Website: macys
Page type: delivery-shipping
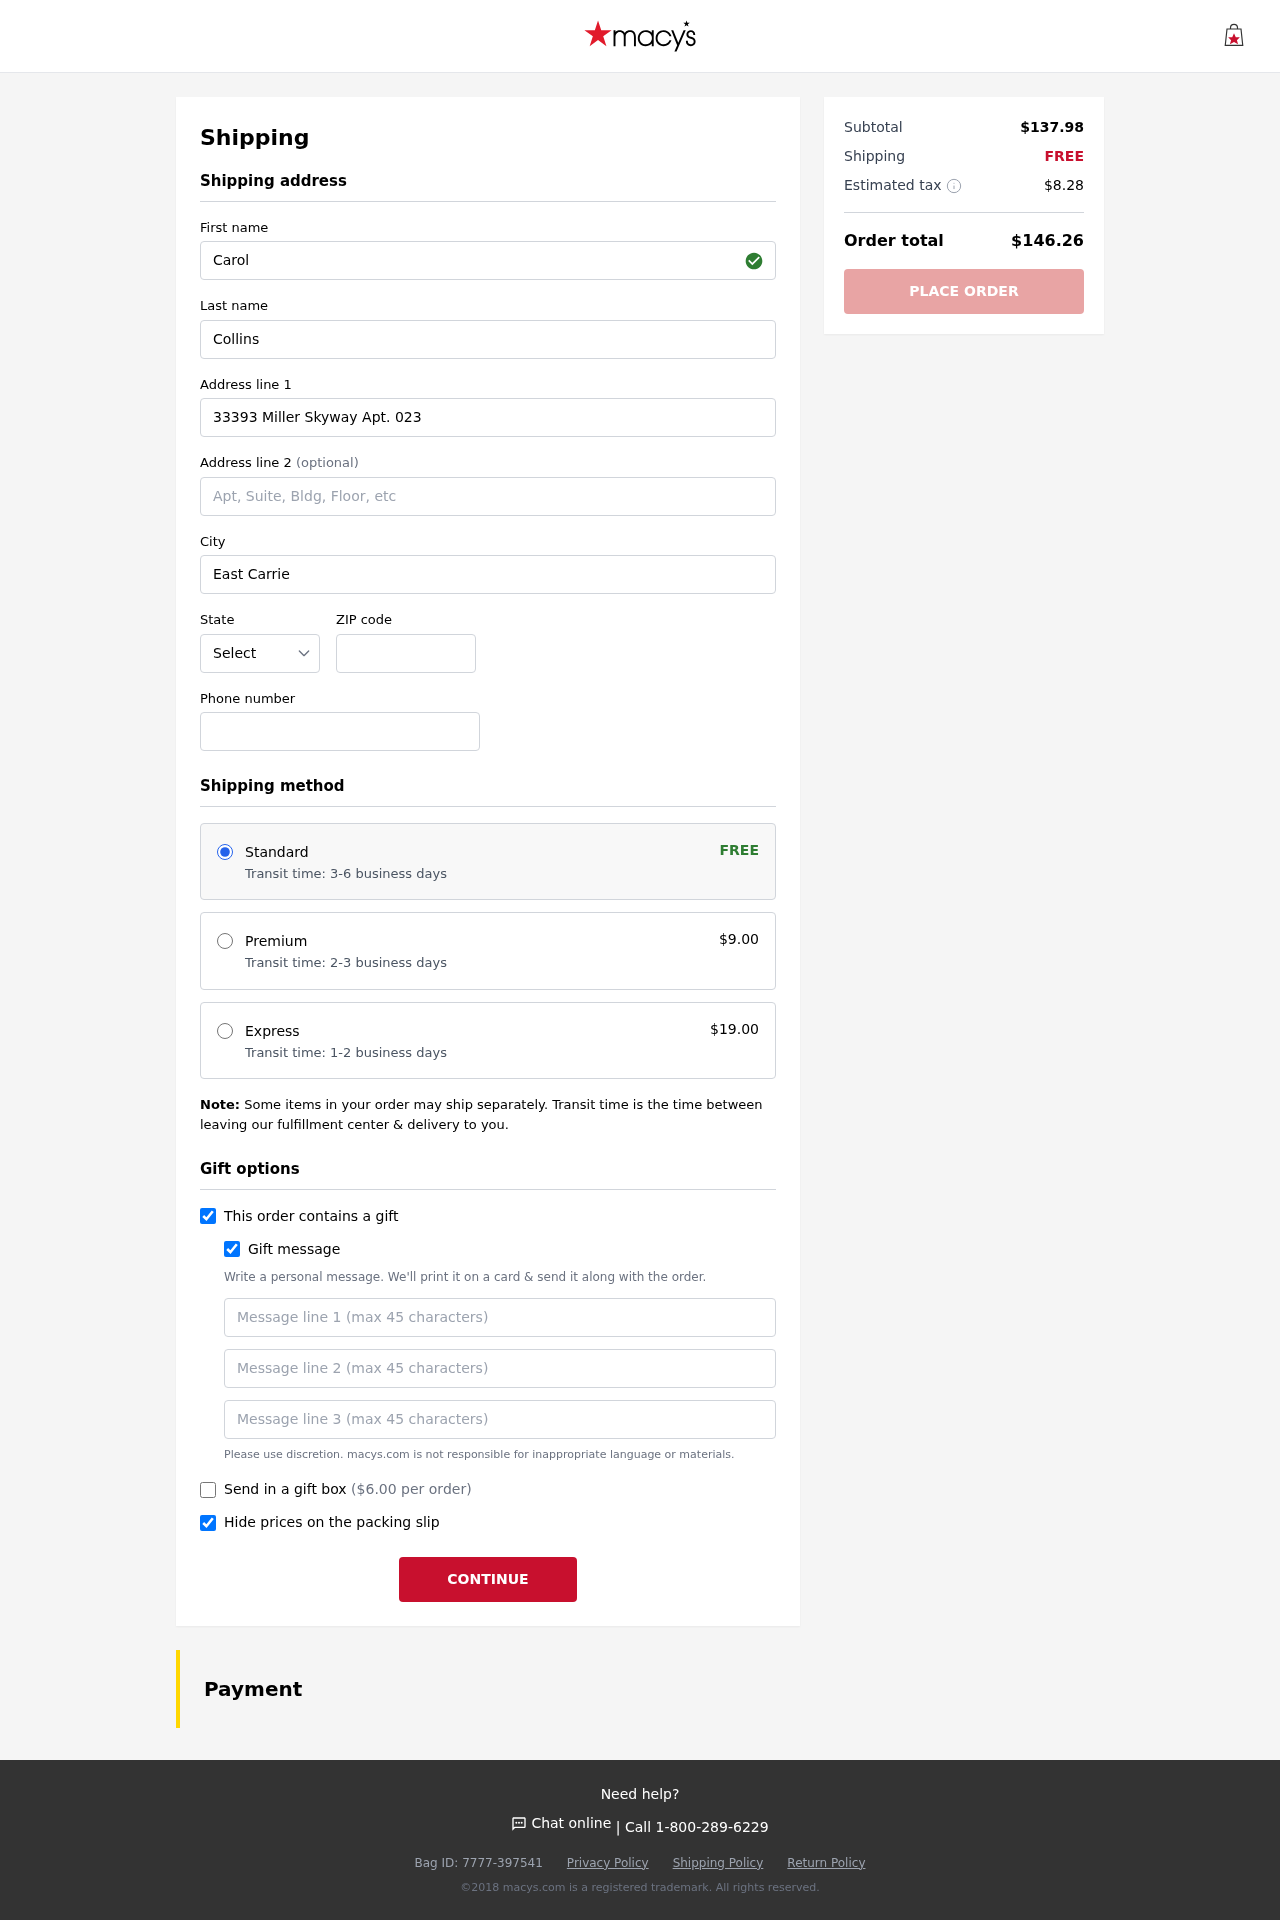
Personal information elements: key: PII_STATE_ABBR
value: PA
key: PII_FIRSTNAME
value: Carol
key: PII_LASTNAME
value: Collins
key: PII_STREET
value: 33393 Miller Skyway Apt. 023
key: PII_CITY
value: East Carrie
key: PII_POSTCODE
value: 79538
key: PII_PHONE
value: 5859919156
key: PII_GIFT_MESSAGE
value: Hey Meagan! I couldn't resist picking out these cute T-Bar sandals for you—I remember you mentioning how much you wanted something stylish for summer outings. Hope they add a little extra sunshine to your days! Carol
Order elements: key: ORDER_SHIPPING_STANDARD
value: Transit time: 3-6 business days
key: ORDER_SHIPPING_COST
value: FREE
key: ORDER_SHIPPING_PREMIUM
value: Transit time: 2-3 business days
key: ORDER_SHIPPING_PREMIUM_PRICE
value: $9.00
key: ORDER_SHIPPING_EXPRESS
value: Transit time: 1-2 business days
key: ORDER_SHIPPING_EXPRESS_PRICE
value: $19.00
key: ORDER_GIFT_BOX_PRICE
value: ($6.00 per order)
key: ORDER_SUBTOTAL
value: $137.98
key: ORDER_SHIPPING_COST2
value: FREE
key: ORDER_TAX
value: $8.28
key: ORDER_TOTAL
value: $146.26